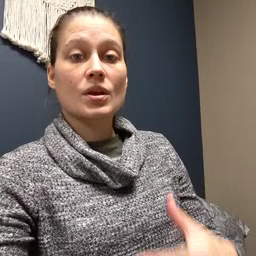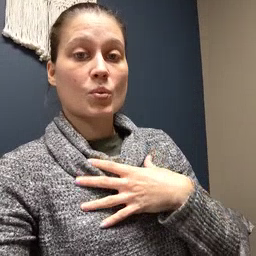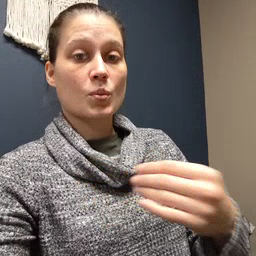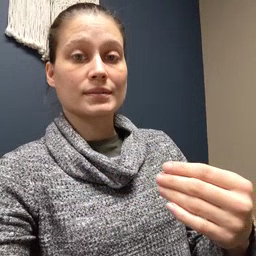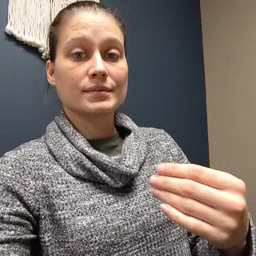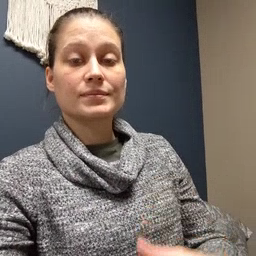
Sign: white